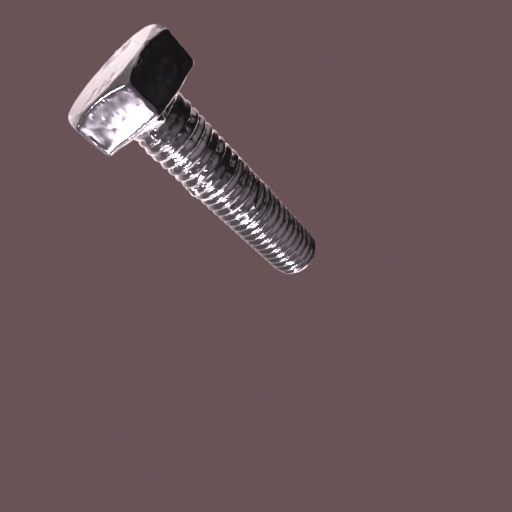
Label: bolt